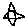
Label: star